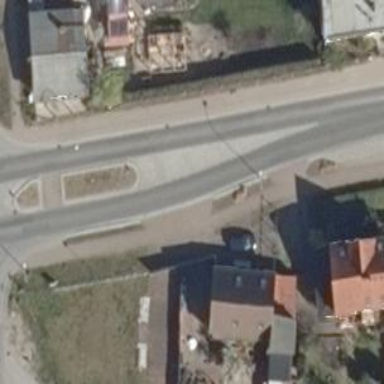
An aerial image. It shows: Primary highway with separate asphalt sidewalks and cycleways.